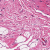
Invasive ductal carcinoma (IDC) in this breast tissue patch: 0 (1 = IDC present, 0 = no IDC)